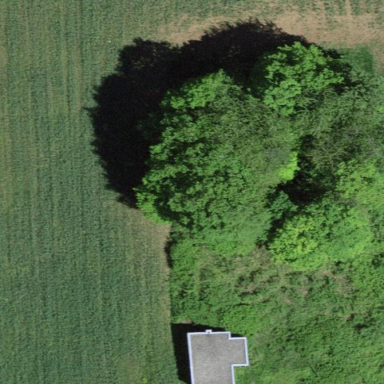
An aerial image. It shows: Forest area.